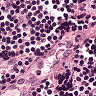
Metastatic tissue present: no